Question: What colour is the icon?
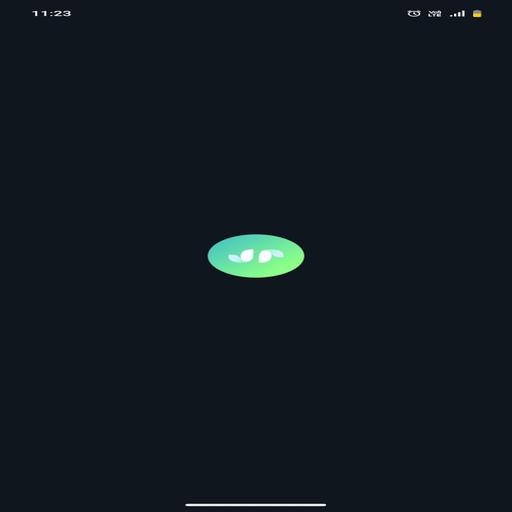
Answer: Blue-green